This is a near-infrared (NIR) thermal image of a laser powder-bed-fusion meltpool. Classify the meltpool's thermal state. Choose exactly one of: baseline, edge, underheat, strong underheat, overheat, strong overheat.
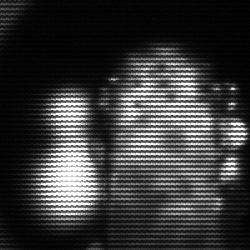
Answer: strong underheat